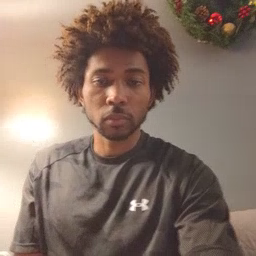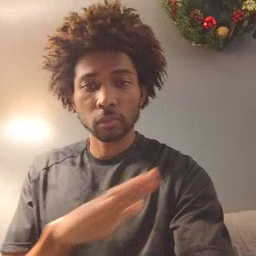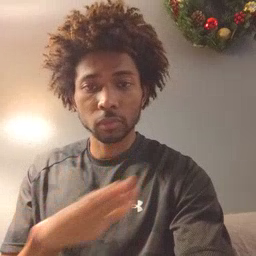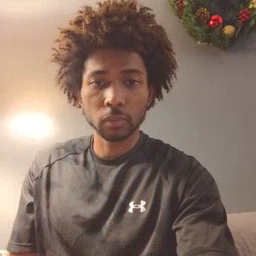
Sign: clean